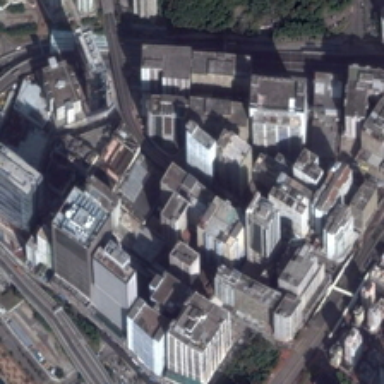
A large number of tall buildings are built beside the wide river .